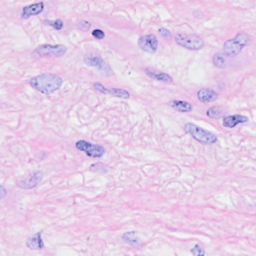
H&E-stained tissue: Breast